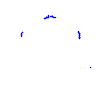
Particle: proton